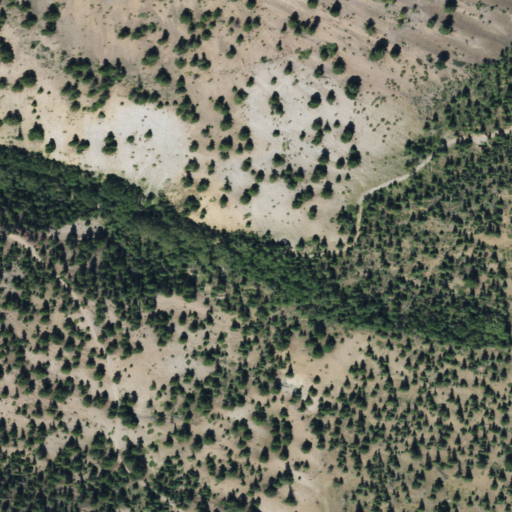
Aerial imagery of valley in Colorado named Red Mountain Gulch containing evergreen forest, grassland, deciduous forest, shrub, and woody wetlands